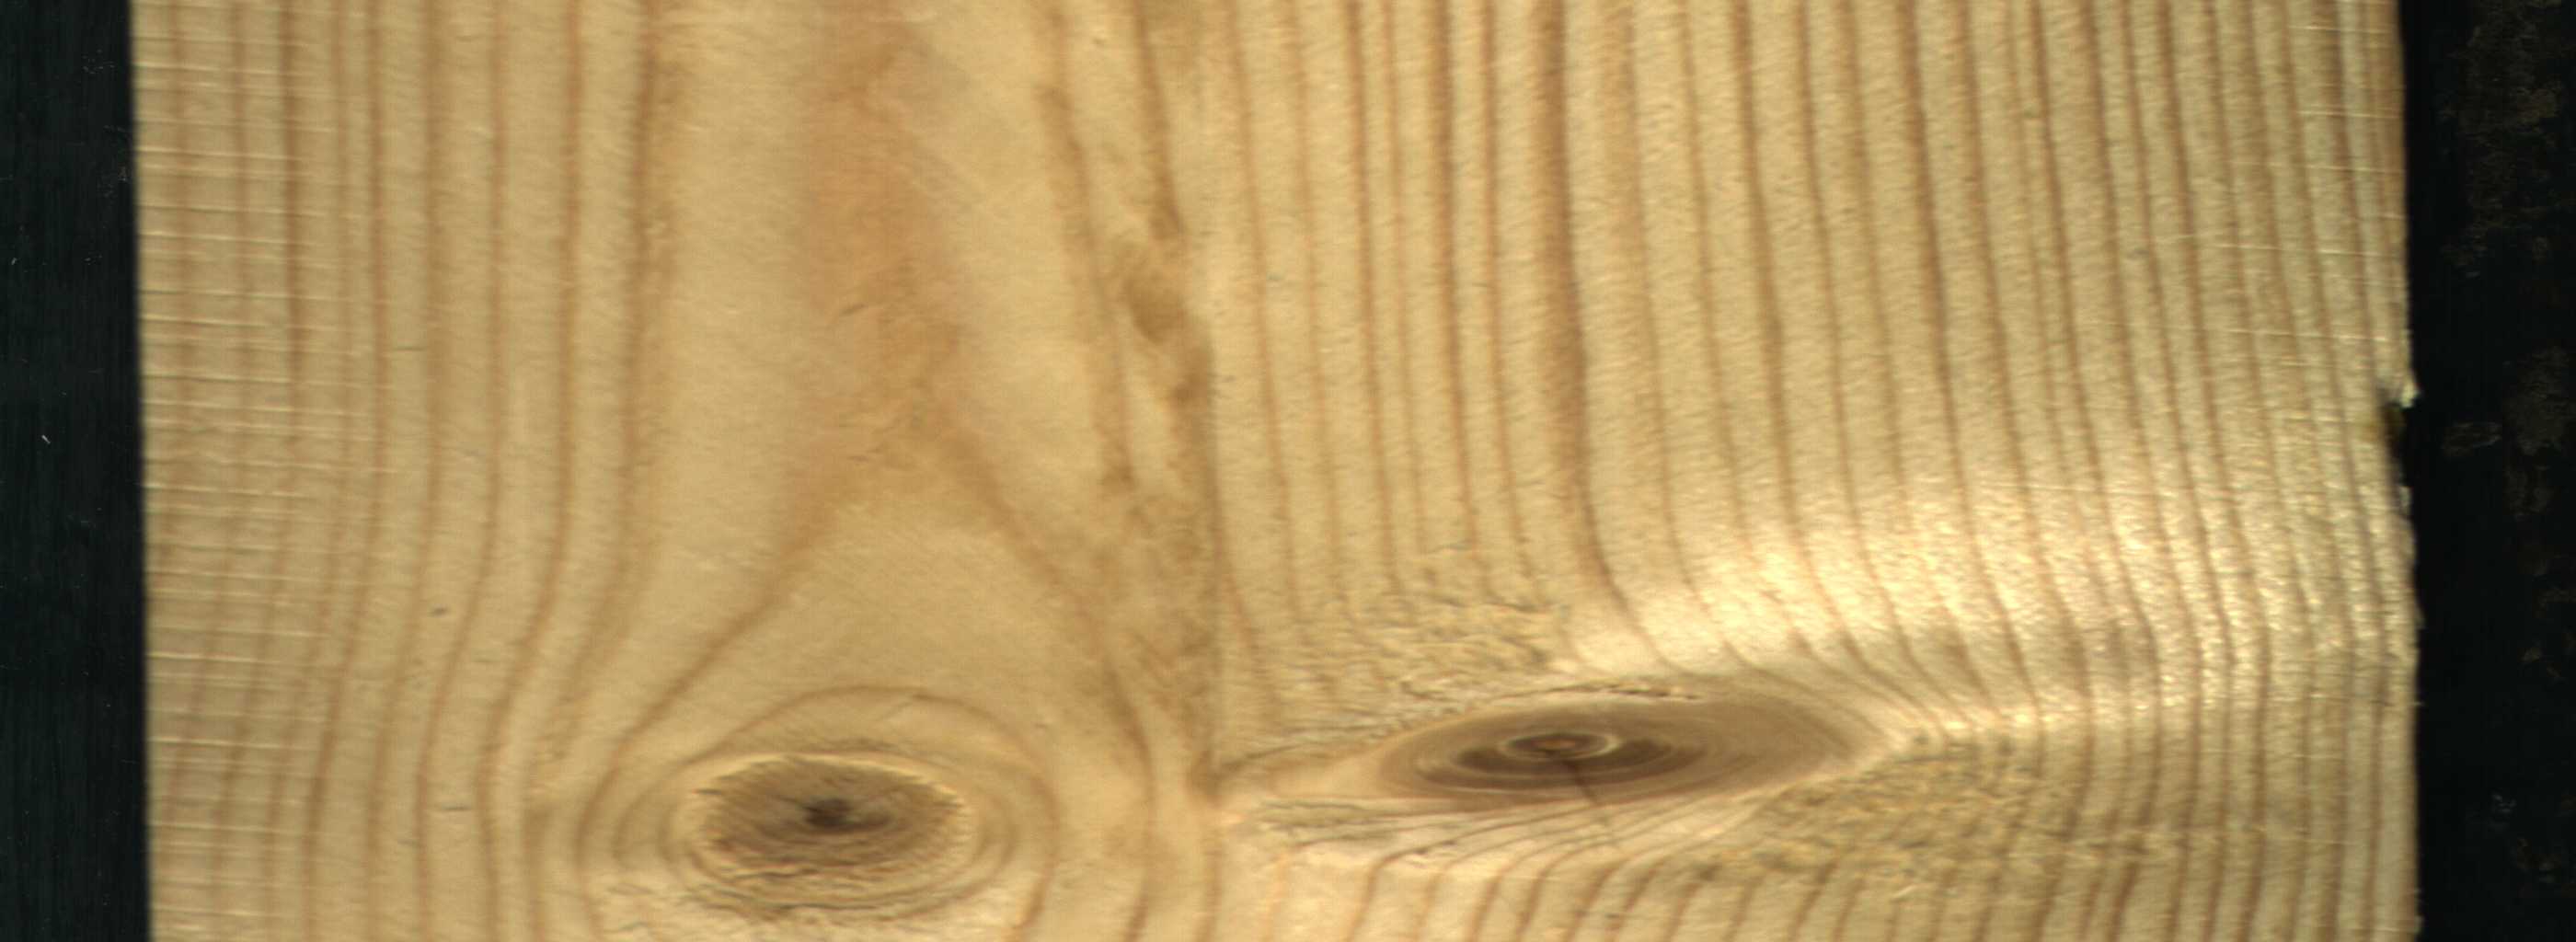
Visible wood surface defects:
Live_Knot
Live_Knot